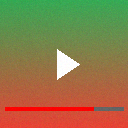
Screen state: on